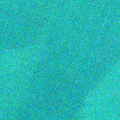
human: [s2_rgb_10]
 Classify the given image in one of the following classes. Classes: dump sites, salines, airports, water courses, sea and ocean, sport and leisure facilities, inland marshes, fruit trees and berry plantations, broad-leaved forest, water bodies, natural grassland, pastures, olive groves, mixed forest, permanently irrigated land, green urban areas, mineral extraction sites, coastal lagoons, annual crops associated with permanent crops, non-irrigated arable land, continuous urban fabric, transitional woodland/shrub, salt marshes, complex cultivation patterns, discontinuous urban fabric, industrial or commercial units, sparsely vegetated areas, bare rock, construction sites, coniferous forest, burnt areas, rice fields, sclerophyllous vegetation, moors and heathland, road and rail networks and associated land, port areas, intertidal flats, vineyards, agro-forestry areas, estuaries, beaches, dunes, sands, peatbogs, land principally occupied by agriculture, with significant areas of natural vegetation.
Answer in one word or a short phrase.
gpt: sea and ocean